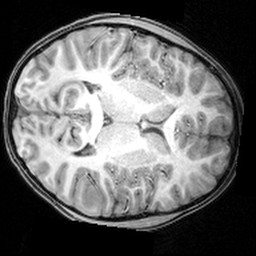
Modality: T1w
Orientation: axial
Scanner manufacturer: siemens
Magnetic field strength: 3 T
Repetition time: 1.9 s
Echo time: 0.00397 s